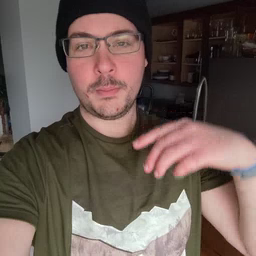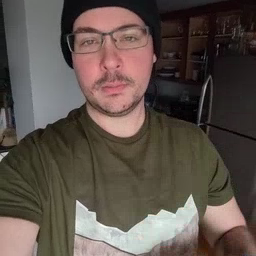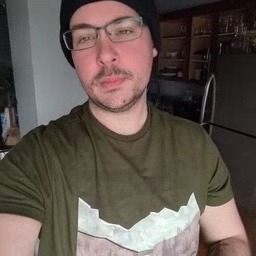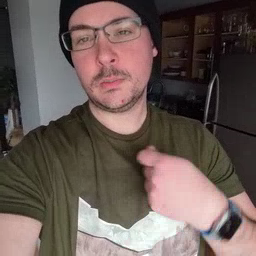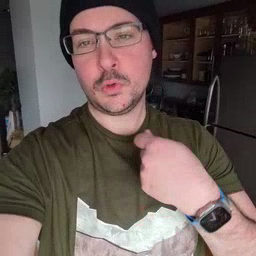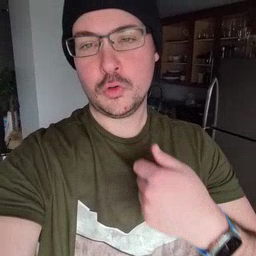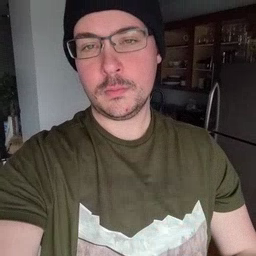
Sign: zipper